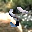
Label: 5